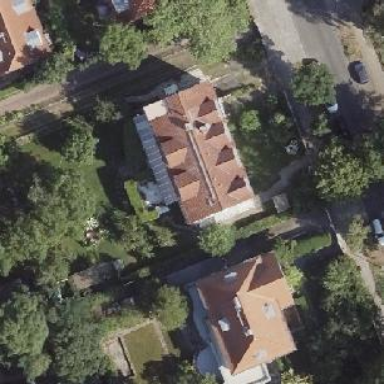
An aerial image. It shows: Terrace-style building with gabled roof.